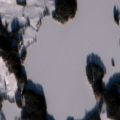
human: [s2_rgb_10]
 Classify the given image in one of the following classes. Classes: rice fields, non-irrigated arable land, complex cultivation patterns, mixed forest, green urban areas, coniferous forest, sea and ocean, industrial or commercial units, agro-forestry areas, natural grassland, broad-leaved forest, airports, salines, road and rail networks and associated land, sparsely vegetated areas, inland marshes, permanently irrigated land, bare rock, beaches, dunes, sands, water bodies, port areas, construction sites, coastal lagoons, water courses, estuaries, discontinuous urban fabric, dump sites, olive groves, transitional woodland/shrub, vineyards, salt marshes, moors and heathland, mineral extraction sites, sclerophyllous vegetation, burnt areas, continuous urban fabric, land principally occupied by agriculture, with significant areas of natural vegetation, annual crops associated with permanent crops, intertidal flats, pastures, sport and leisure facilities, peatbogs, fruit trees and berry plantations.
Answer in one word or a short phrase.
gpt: land principally occupied by agriculture, with significant areas of natural vegetation, coniferous forest, water bodies